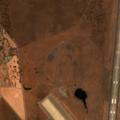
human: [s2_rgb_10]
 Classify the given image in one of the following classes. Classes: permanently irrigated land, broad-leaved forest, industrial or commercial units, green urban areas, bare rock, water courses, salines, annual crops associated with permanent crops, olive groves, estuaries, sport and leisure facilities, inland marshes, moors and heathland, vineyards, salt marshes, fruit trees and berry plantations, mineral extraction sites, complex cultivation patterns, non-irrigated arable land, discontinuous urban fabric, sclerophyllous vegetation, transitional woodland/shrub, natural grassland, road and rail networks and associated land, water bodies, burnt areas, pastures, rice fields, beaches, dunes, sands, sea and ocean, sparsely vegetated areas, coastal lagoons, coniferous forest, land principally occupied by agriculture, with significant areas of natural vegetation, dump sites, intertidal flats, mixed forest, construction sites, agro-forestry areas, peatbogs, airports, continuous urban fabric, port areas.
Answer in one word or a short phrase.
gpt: airports, non-irrigated arable land, agro-forestry areas